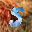
Label: 5